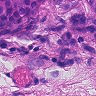
Metastatic tissue present: yes